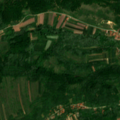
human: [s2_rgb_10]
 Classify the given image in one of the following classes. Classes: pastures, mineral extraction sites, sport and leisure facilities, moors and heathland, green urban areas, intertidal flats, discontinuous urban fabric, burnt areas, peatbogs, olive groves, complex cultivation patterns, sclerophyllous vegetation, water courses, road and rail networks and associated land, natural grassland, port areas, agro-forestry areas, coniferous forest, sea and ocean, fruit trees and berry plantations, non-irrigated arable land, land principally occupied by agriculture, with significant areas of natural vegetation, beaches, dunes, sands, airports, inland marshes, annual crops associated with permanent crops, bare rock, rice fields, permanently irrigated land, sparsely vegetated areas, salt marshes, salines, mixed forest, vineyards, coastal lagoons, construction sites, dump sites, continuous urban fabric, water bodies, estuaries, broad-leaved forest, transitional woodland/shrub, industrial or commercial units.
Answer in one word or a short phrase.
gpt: discontinuous urban fabric, complex cultivation patterns, land principally occupied by agriculture, with significant areas of natural vegetation, broad-leaved forest, transitional woodland/shrub